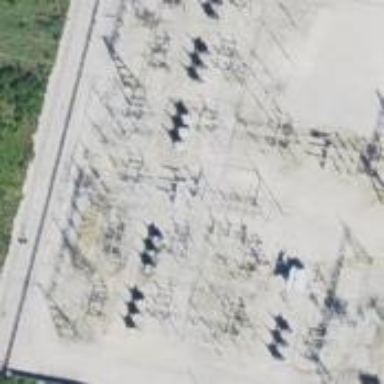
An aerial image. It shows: Switch for power supply.